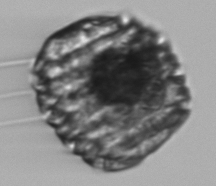
Label: Polykrikos